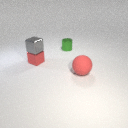
small green metal cylinder behind large red rubber sphere